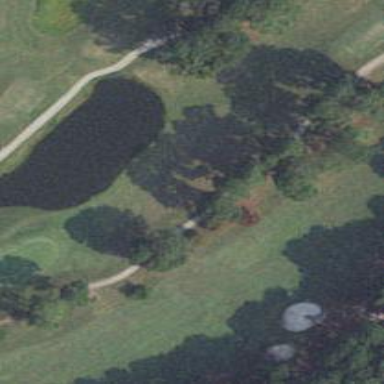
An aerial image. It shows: View of golf hole.